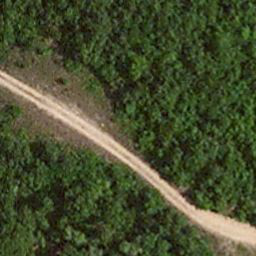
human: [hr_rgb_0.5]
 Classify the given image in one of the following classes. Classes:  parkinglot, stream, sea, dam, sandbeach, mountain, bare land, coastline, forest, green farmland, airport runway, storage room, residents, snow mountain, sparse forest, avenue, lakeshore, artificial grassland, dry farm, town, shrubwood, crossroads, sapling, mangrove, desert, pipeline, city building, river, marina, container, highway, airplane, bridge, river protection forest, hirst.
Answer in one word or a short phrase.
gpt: avenue